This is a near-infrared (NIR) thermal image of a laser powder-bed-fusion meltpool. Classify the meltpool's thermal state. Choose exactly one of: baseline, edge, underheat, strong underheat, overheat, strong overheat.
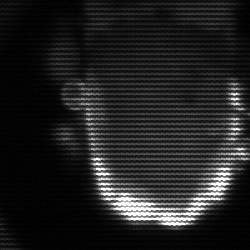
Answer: baseline